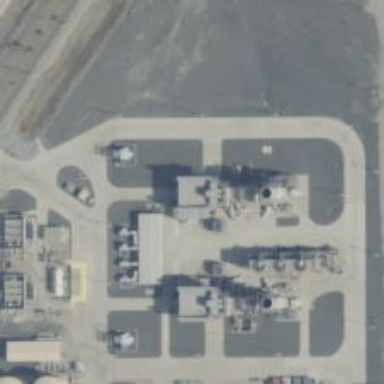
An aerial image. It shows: Gas-powered generator. It is gas turbine type generator.